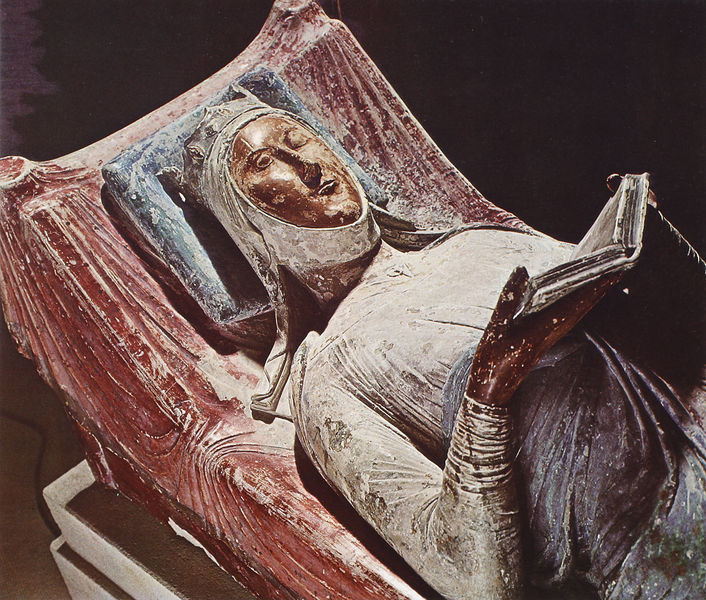
Titel: Gisants der Plantagenets
Standort: Fontevrault (EU - F)
Schlagwörter: blau, hand, frau, marmor, nase, rot, bibel, falten, gesicht, stein, tod, tot, auge, figur, krone, skulptur, farbe, kissen, lesen, verzierung, bett, faltenwurf, liegend, foto, buch, dunkelhäutig, grab, herrscherin, königin, fassung, bordeaux, bildhauer, sarkophag, bauskulptur